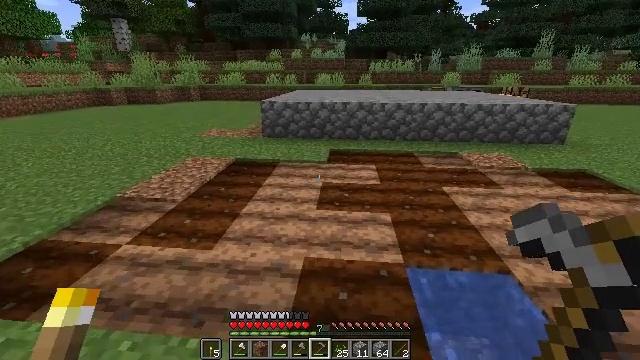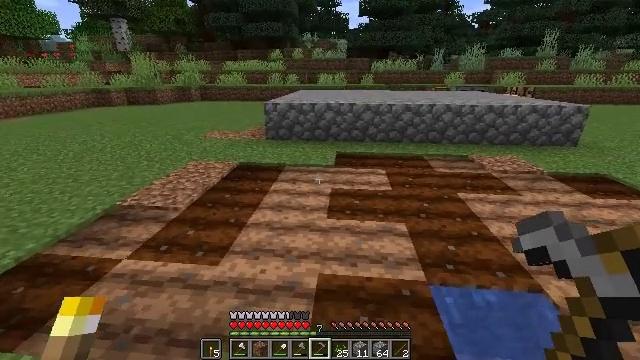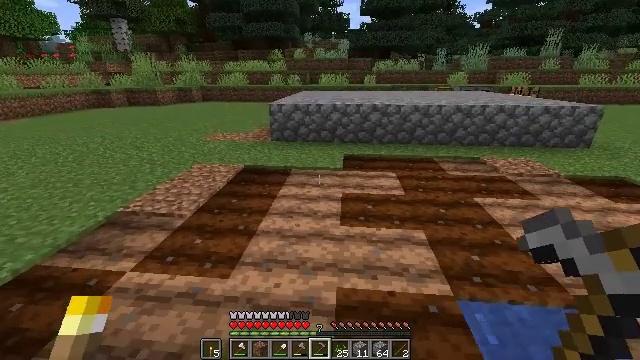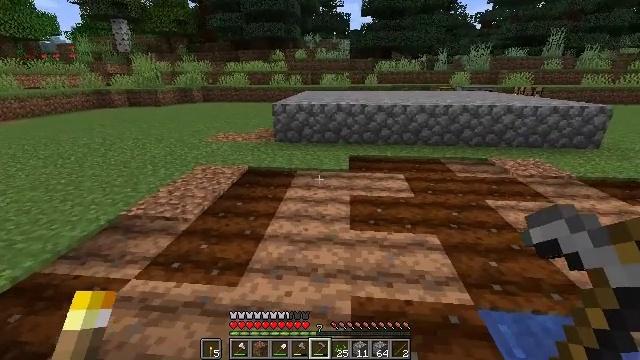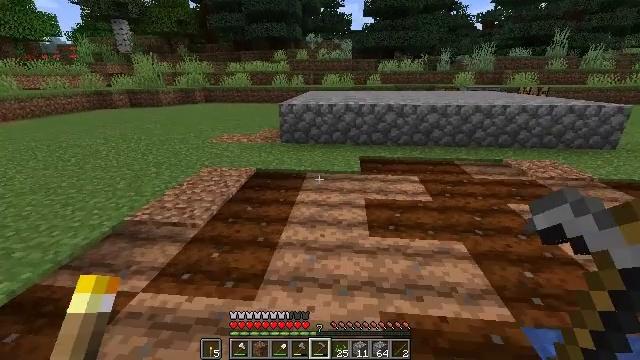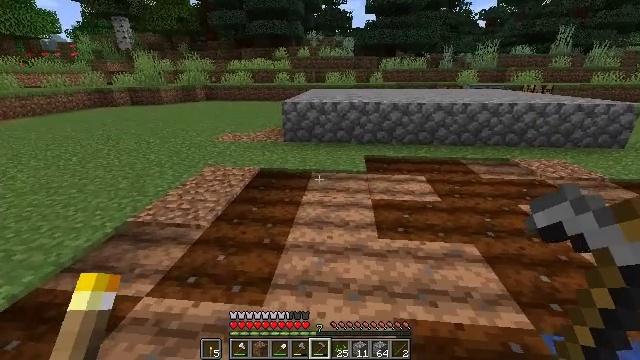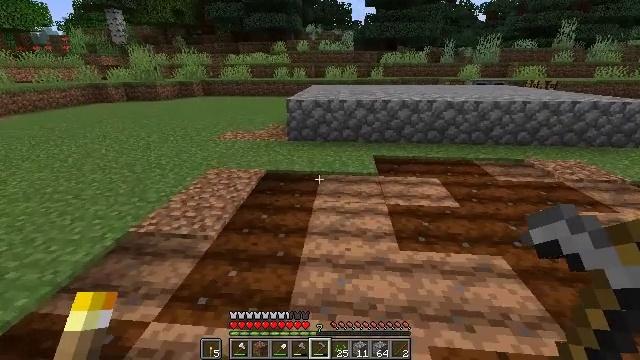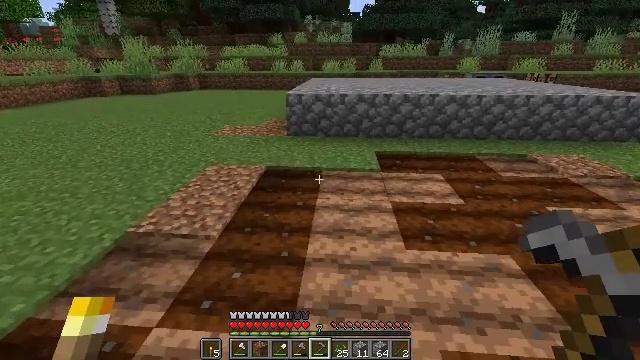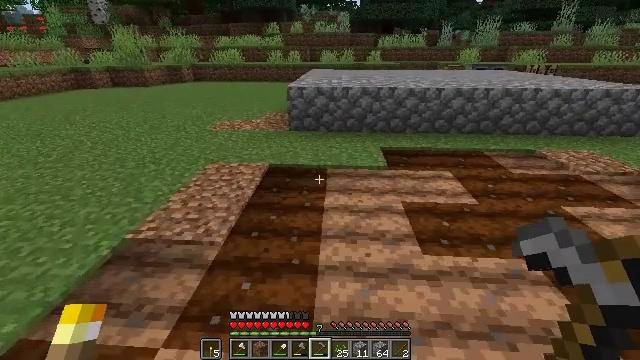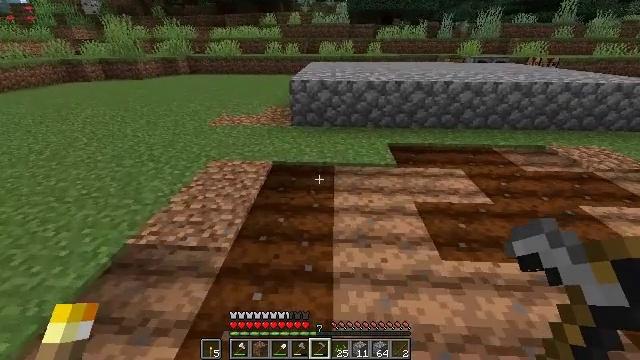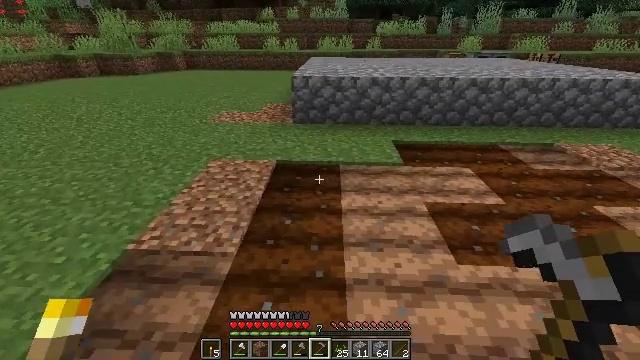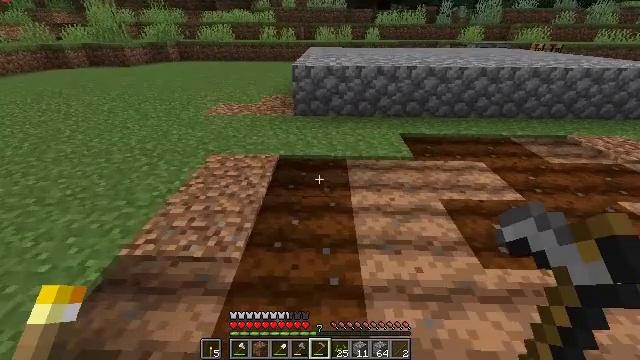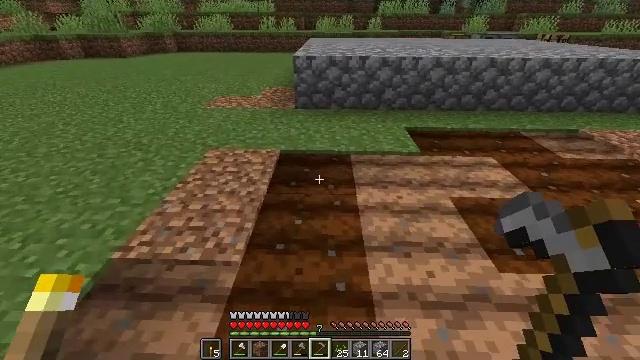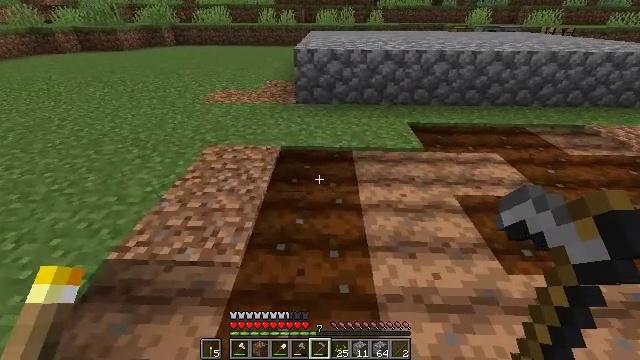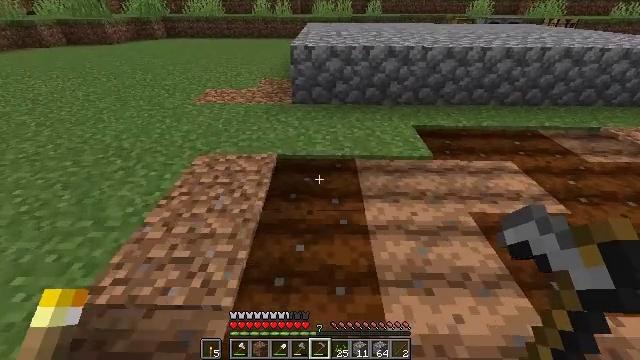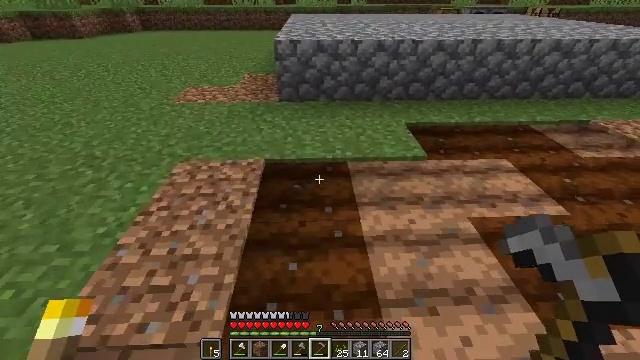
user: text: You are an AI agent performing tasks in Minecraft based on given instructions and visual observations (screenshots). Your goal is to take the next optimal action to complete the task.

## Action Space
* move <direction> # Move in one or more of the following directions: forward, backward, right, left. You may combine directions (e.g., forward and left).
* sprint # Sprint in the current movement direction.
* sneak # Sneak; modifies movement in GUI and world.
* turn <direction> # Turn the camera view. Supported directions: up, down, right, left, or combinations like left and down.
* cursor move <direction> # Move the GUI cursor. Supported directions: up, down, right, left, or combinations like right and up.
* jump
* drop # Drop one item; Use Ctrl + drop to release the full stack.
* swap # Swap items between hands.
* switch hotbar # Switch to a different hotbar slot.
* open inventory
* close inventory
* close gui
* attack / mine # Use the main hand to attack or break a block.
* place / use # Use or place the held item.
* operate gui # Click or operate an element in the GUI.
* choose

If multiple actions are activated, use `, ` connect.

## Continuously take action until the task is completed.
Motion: motion action
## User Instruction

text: Reclaim farmland by breaking it.
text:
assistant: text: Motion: move forward and move left
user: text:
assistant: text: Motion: move forward and move left
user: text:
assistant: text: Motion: move forward and move left
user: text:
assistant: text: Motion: move forward and move left
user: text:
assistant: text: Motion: move forward and move left
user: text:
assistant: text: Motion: move forward and move left
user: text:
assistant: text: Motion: move forward and move left, turn down
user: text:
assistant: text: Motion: move forward and move left, turn right and down
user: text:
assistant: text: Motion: move forward and move left, turn down
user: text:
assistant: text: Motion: move forward and move left
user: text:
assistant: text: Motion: move forward, turn down
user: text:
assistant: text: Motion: move forward, turn down
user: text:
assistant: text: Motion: move forward, turn down
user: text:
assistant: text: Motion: move forward, turn down
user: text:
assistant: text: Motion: move forward, turn right and down
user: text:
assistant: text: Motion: move forward, turn right
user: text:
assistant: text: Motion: move forward, turn right
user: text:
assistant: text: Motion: move forward, turn right and up
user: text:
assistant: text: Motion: move forward, turn up
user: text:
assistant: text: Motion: no_op
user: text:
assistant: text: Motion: no_op
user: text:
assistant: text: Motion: move back and move left, turn left and down
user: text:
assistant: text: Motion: move back and move left, turn left and down
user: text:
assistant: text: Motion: move back and move left, turn left and down
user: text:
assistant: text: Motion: move back and move left, turn left
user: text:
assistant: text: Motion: move back and move left, turn left and down
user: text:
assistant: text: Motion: move back and move right, turn left and down
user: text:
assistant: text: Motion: move back and move right, turn left
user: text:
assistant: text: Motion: move back and move right, turn left
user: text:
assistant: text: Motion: move back and move right, turn left and down